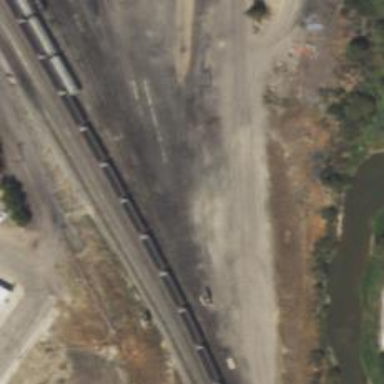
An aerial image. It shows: Railway siding for service.